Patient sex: M
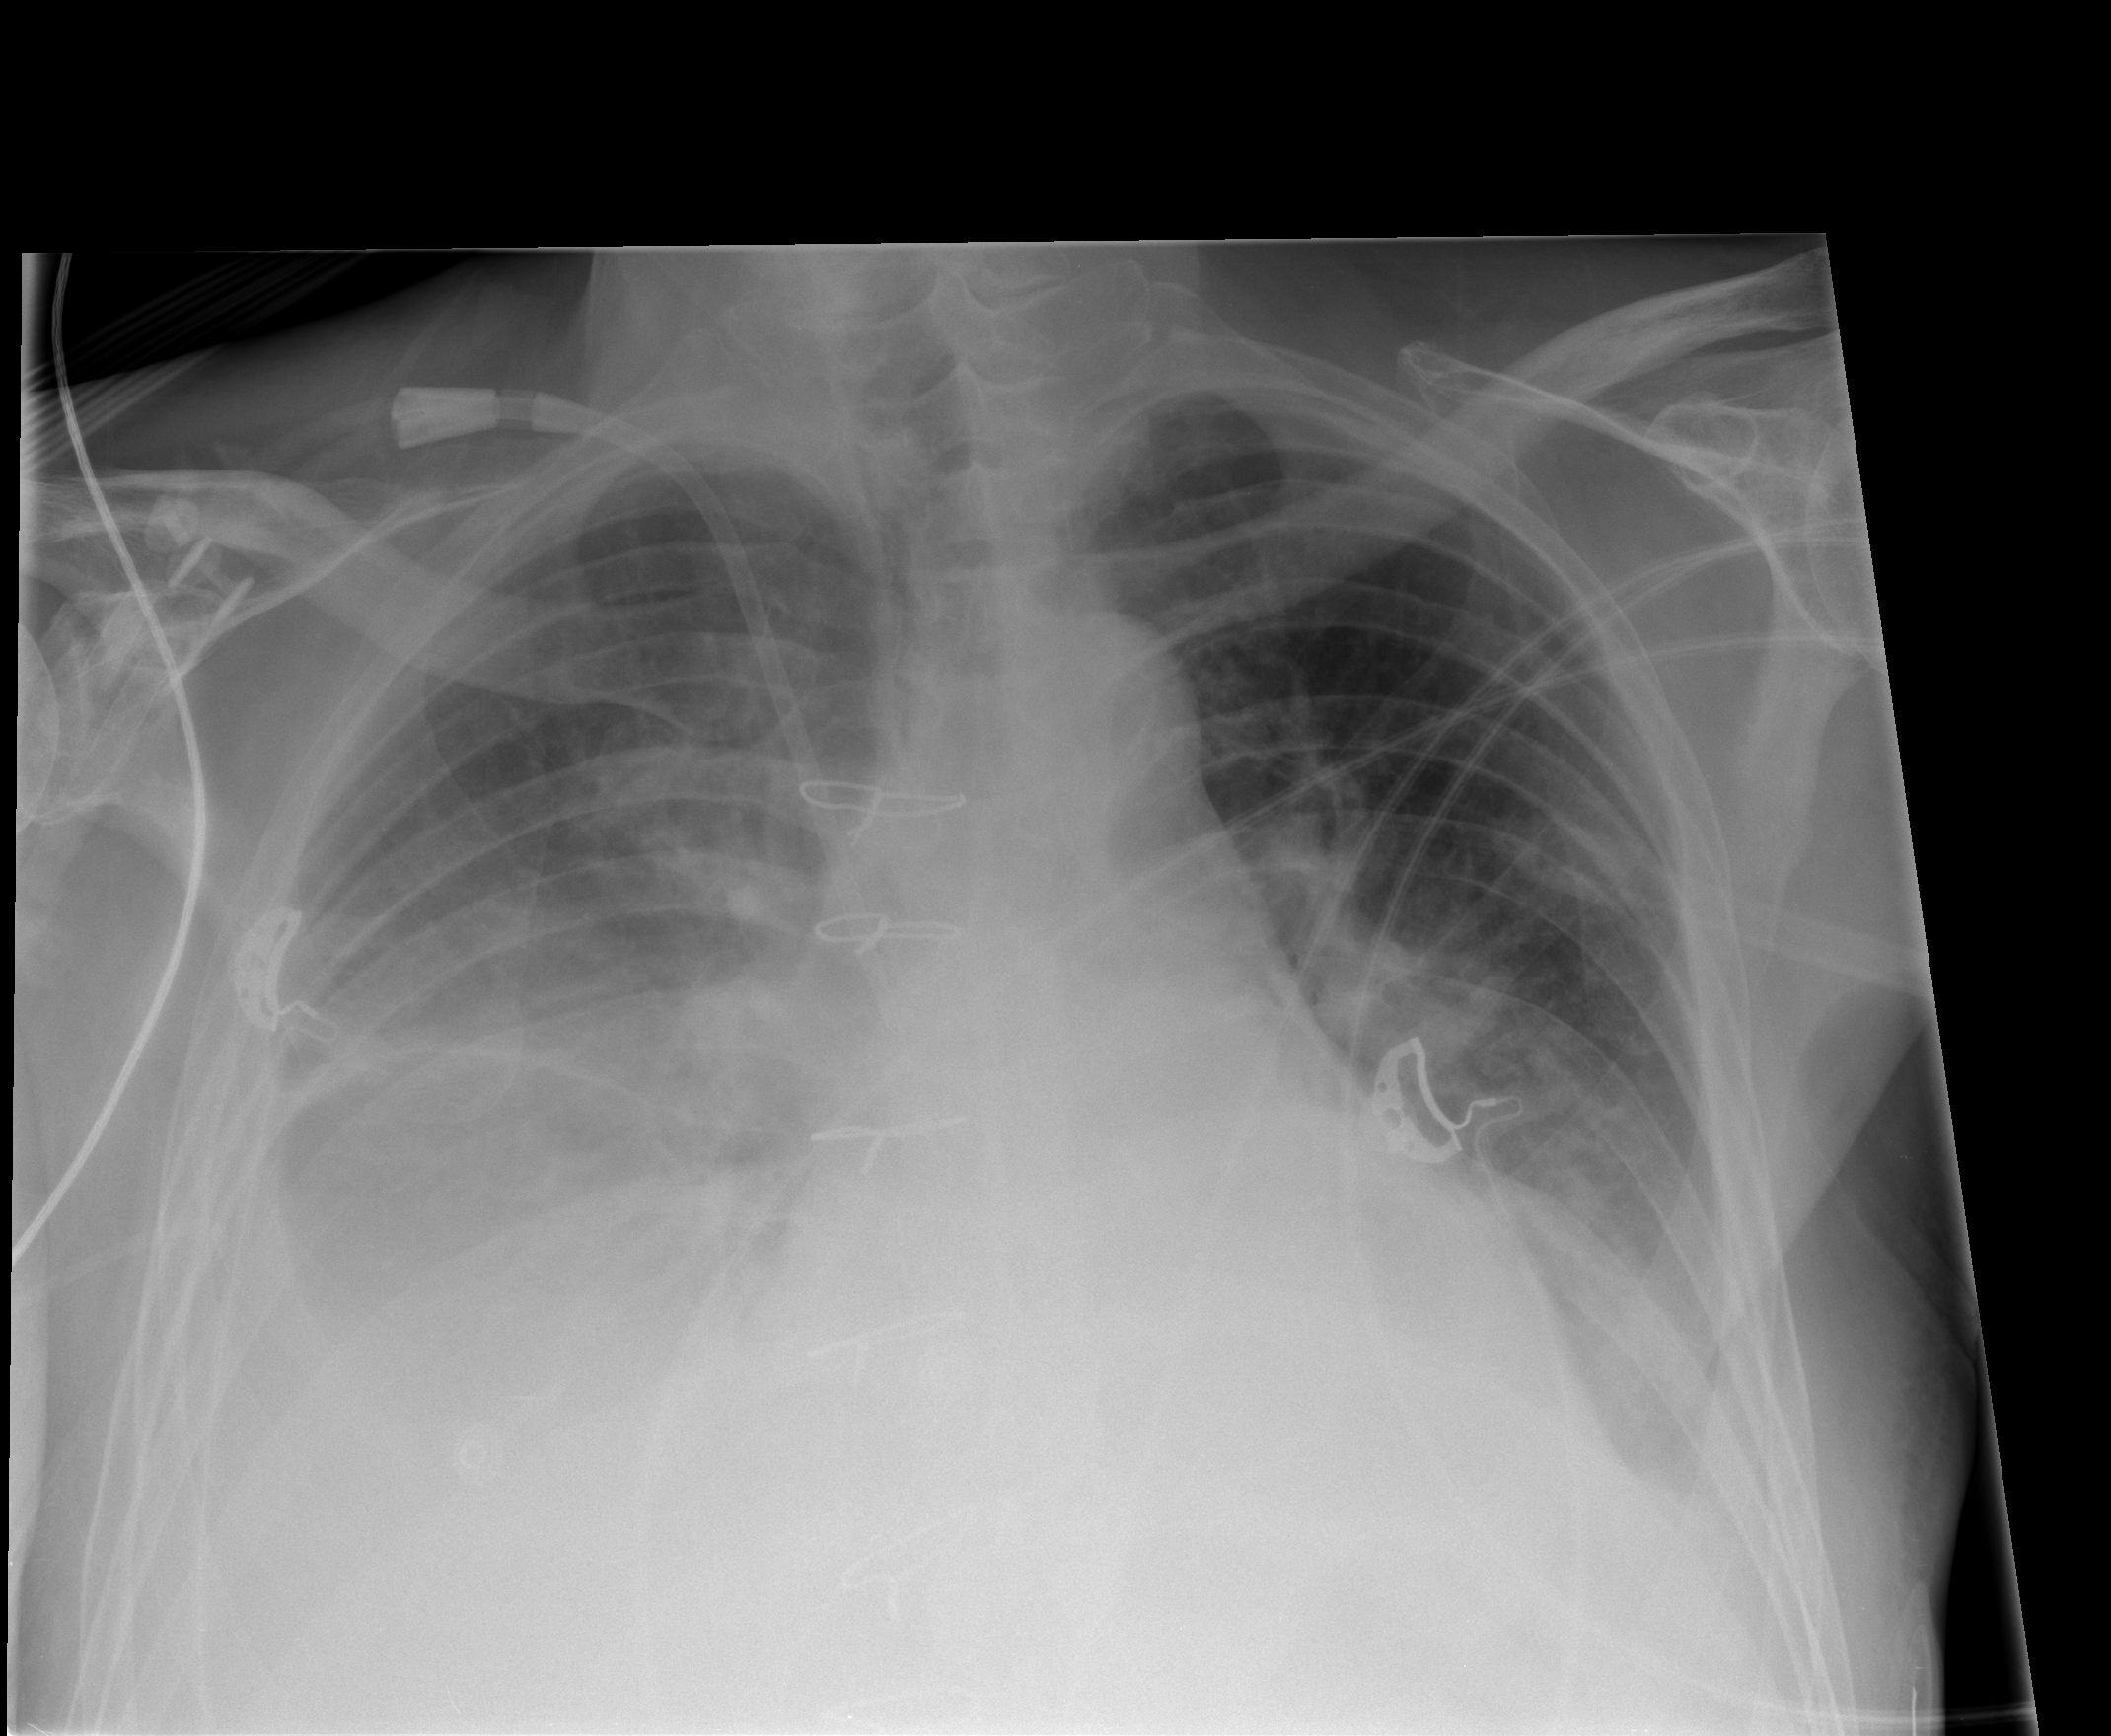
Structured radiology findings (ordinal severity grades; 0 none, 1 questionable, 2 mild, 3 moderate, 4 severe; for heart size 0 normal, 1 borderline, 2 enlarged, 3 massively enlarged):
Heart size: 2
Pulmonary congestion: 0
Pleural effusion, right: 3
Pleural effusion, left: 2
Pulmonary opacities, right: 1
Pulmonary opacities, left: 0
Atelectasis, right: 3
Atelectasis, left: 2